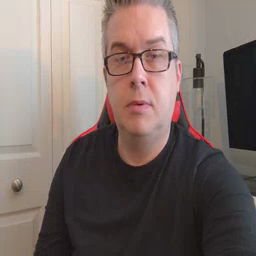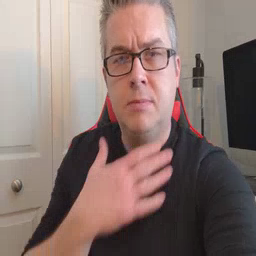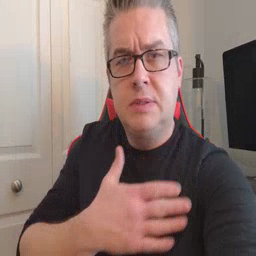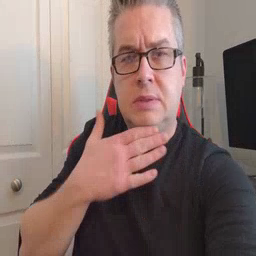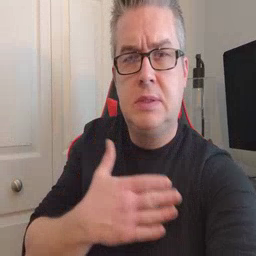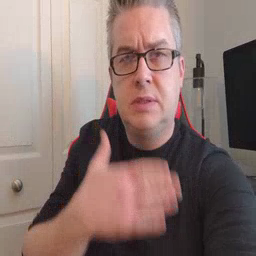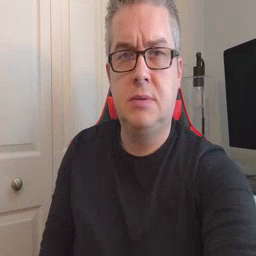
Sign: please